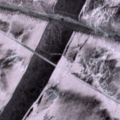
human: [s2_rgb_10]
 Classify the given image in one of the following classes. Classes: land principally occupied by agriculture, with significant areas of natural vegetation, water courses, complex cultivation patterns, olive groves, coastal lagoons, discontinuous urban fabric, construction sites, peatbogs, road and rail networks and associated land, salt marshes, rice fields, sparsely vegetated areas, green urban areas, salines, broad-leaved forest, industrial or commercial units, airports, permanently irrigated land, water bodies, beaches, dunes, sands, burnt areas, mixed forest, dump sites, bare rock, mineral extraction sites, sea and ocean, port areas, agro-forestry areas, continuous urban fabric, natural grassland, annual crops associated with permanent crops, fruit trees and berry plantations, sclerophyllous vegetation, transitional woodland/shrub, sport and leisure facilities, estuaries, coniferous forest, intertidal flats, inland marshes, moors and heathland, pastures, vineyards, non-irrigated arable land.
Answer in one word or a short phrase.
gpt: sea and ocean